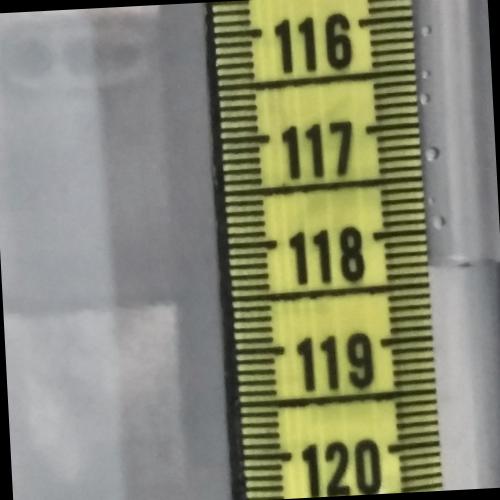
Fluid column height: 118.8 cm